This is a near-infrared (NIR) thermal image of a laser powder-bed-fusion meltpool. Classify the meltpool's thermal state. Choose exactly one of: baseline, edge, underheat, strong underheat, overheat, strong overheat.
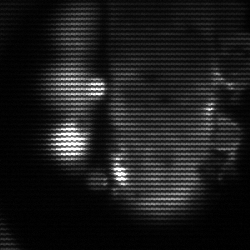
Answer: strong underheat